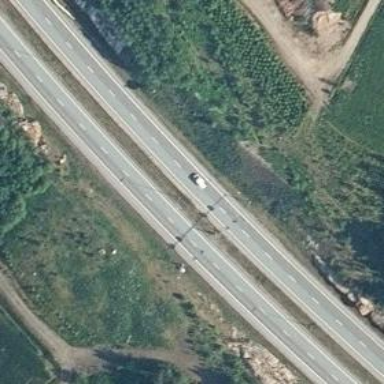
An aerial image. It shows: Asphalt motorway.